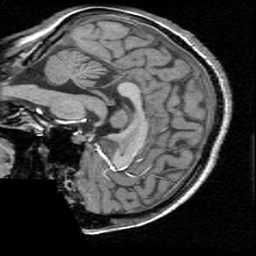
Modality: T1w
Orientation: sagittal
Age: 18
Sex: female